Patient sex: M
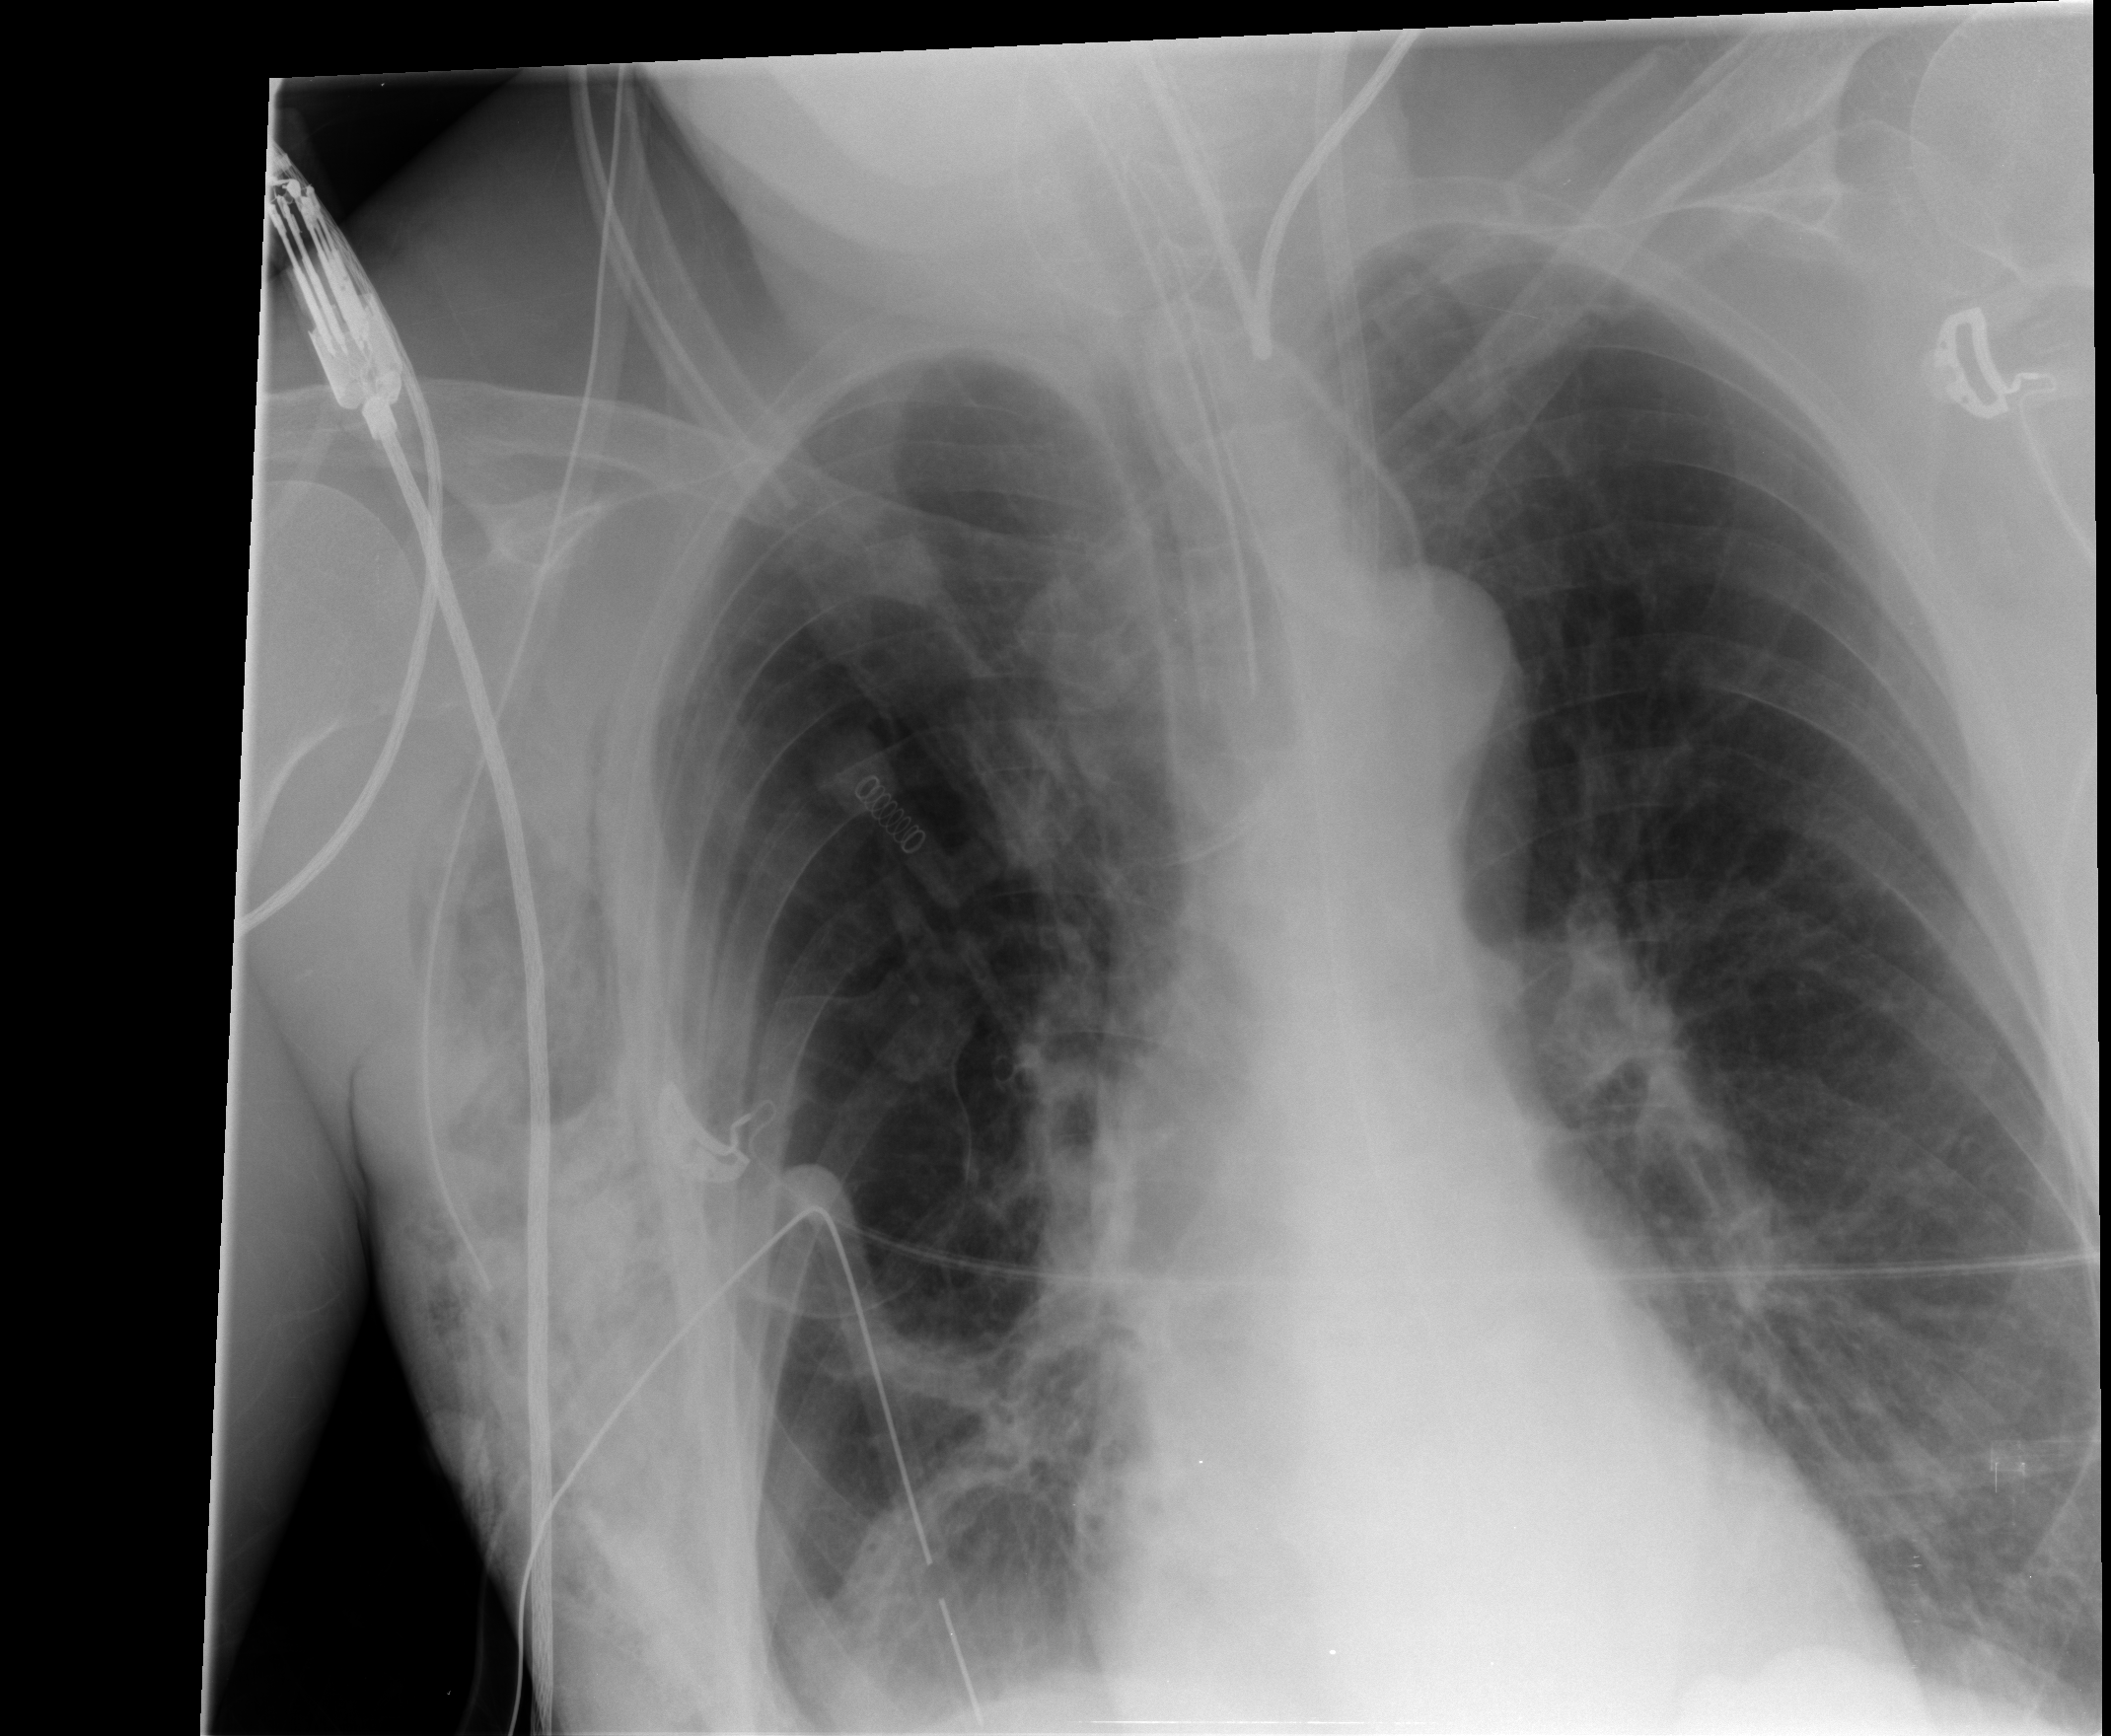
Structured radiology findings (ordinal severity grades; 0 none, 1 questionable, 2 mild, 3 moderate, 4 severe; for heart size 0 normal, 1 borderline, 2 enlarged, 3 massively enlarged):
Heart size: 1
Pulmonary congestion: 2
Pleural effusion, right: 0
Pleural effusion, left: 0
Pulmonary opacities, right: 0
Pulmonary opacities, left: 0
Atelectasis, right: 2
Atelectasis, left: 0